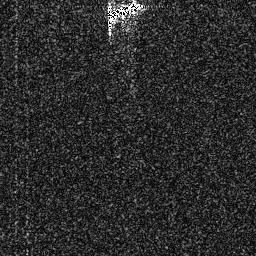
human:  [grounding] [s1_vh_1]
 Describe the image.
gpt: In the satellite image, there is  <ref>1 medium ship </ref> <box>[[40, 0, 56, 10, 0]]</box> located at top.